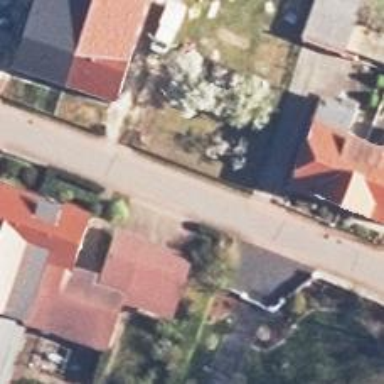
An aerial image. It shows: Residential road.